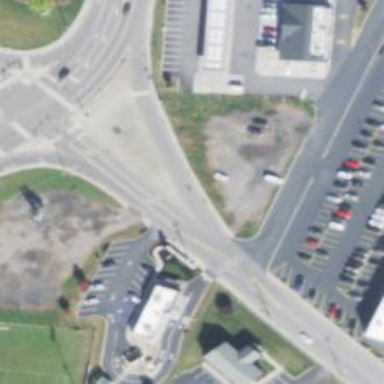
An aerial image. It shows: Secondary road with asphalt surface and sidewalk on the left.